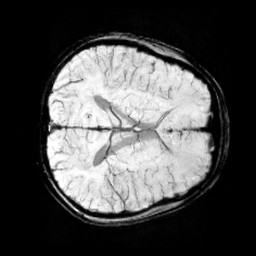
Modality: minIP
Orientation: axial
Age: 13
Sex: male
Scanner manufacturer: siemens
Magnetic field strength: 3 T
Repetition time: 0.027 s
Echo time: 0.02 s